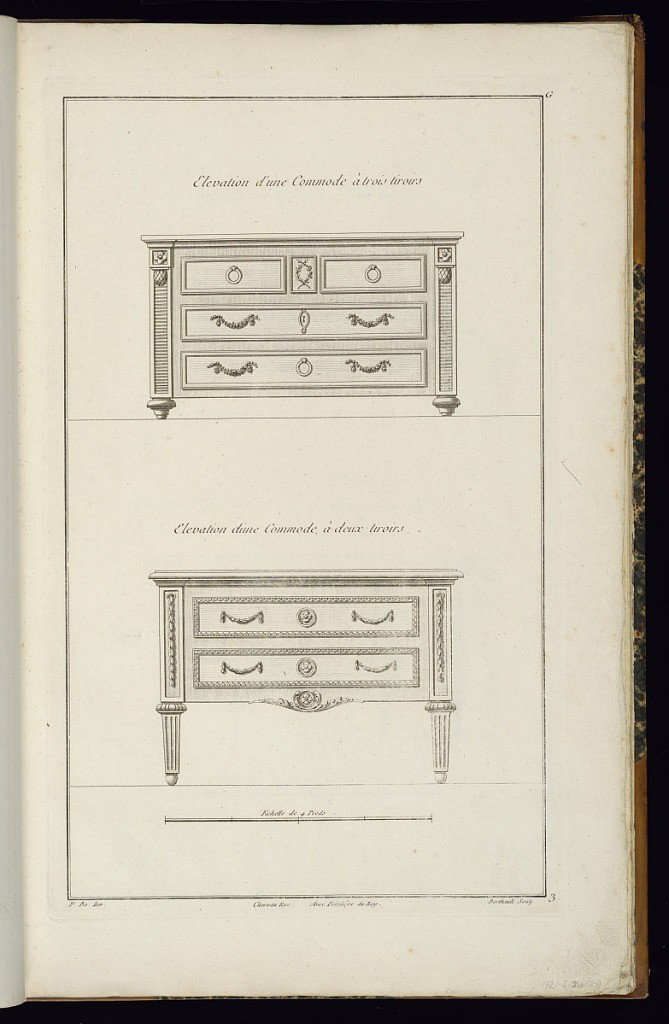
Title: Elevation d'une Commode à trois tiroirs [et] Elevation d'une Commode à deux tiroirs
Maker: Juste-François Boucher, French, 1736 – 1782
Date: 1774
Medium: Engraving on laid paper
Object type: Print
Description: Elevations of two dressers. The top dresser features three drawers, and is decorated with ornament motifs including rosettes, ring pull handles, garland handles, and crossed branches. The bottom dresser features two drawers and is decorated with garland handles and bands of lamb tongue, rosettes, and tall legs with fluting. The plate is signed.